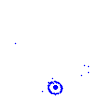
Particle: electron